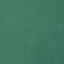
Label: SeaLake